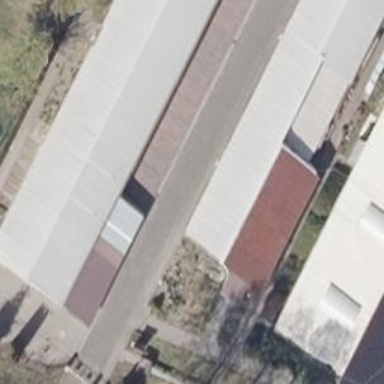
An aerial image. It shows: Gabled building.